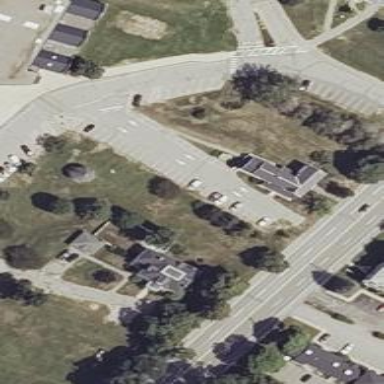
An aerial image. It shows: Street-side parking lot with asphalt surface.